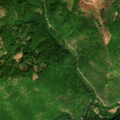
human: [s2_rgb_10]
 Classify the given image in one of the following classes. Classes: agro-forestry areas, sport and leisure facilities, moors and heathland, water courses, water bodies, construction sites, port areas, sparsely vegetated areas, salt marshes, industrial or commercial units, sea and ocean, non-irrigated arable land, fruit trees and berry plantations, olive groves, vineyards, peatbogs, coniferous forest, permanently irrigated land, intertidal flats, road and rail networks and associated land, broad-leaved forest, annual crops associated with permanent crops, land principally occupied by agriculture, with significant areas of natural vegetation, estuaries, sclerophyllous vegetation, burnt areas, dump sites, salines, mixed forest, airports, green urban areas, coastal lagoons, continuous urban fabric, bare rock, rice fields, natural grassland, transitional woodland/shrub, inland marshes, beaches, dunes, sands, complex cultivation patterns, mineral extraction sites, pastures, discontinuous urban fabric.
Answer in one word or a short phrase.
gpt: land principally occupied by agriculture, with significant areas of natural vegetation, broad-leaved forest, natural grassland, transitional woodland/shrub